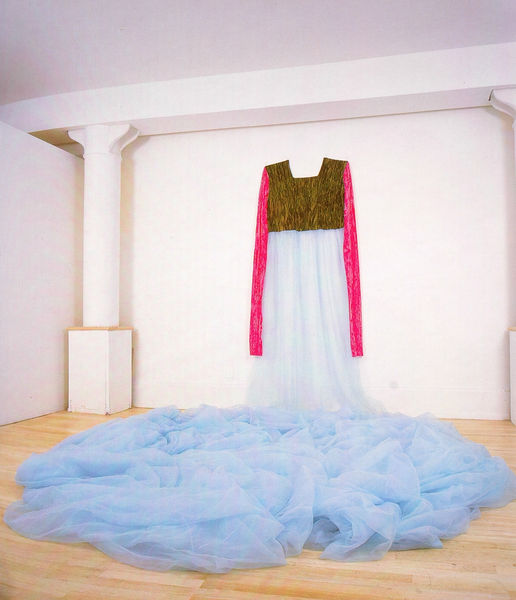
Titel: Pink Arms (Kleid)
Künstler: Beverly Semmes
Standort: New York
Institution: Gallery Michael Klein
Schlagwörter: blau, meer, weiß, fluss, grün, braun, frau, kleid, licht, mitte, pfeiler, raum, säule, säulen, zimmer, teppich, wand, lang, sockel, spitze, ärmel, innenraum, boden, stoff, decke, rosa, seide, skulptur, hellblau, schärpe, schleppe, wellen, ecke, perspektive, parkett, tüll, modern, saal, fliessen, balken, rüschen, pink, fussboden, stütze, schweben, schlicht, kunst, ausstellung, mittelalter, durchsichtig, konstruktion, schräge, weich, bodne, textil, taft, installation, gestrandet, postmodern, fra, blaue decke, installtion, konzeptkunst, mitt, rosa ärmel, trapiert, white cube, wollteppich